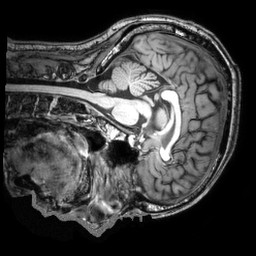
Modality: T1w
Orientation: sagittal
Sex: male
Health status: ill
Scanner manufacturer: philips
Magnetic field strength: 3 T
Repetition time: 0.008109 s
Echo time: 0.003712 s